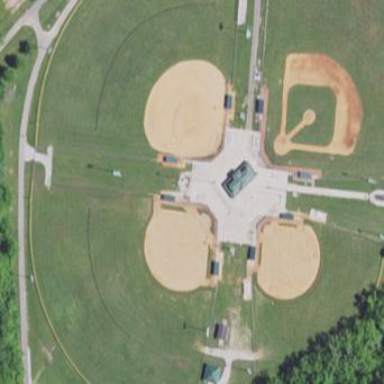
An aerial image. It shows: Baseball pitch for leisure land activities.